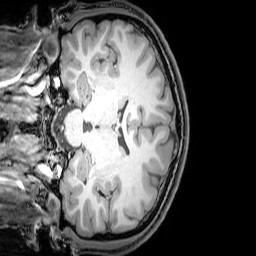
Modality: T1w
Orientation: coronal
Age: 20
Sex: male
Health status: healthy
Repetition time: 0.081 s
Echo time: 0.037 s